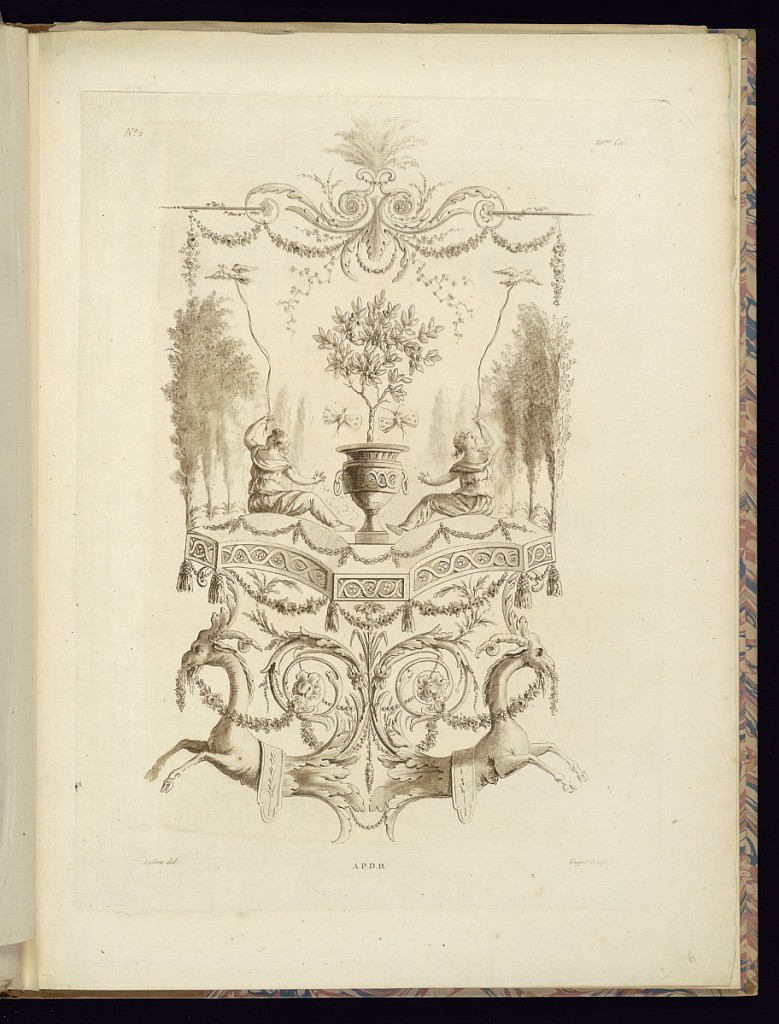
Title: Arabesque Ornament Design
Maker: Pierre Thomas Le Clerc, French, ca. 1740 - ca. 1796
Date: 1788–89
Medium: Aquatint and etching on laid paper
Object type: Print
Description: Arabesque ornament design featuring neo-classical grotesque motifs, scrolling acanthus leaves, festoons of flowers, rosettes, goats, tassels, with a vignette upper center, featuring a tree in a vase with two butterflies and seated women with birds on a string flying above, framed by a row of trees on either side. The plate is numbered and signed.